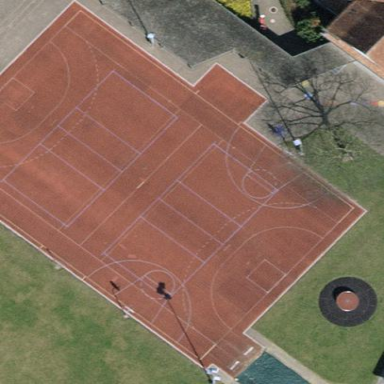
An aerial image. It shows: Multi-sport pitch with tartan surface for leisure activities.